【题型】解答题　【知识点】解析几何　【难度】medium
已知双曲线 \( C: x^2 - \frac{y^2}{3} = 1 \)，点 \( F_1, F_2 \) 分别为双曲线的左、右焦点，\( A(x_1, y_1) \)、\( B(x_2, y_2) \) 为双曲线上的点。

(1) 求右焦点 \( F_2 \) 到双曲线的渐近线的距离；

(2) 若 \( \overrightarrow{AF_2} = 3\overrightarrow{F_2B} \)，求直线 \( AB \) 的方程；

(3) 若 \( AF_1 \parallel BF_2 \)，其中 \( A, B \) 两点均在 \( x \) 轴上方，且分别位于双曲线的左、右两支，求四边形 \( AF_1F_2B \) 的面积的取值范围。
【解答】
【详解】(1) 由题，右焦点 \( F_2(2,0) \)，渐近线方程为 \( \sqrt{3}x \pm y = 0 \)，

因此焦点 \( F_2 \) 到渐近线的距离为 \( d = \frac{|2\sqrt{3}|}{\sqrt{3+1}} = \frac{2\sqrt{3}}{2} = \sqrt{3} \)。

(2) 显然，直线 \( AB \) 不与 \( x \) 轴重合，设直线 \( AB \) 方程为 \( x = my + 2 \)，

由 \( \overrightarrow{AF_2} = 3\overrightarrow{F_2B} \)，得 \( y_1 = -3y_2 \)，

由 \( \begin{cases} x = my + 2 \\ x^2 - \frac{y^2}{3} = 1 \end{cases} \)，得 \( (3m^2 - 1)y^2 + 12my + 9 = 0 \)，

其中，\( \Delta = 36m^2 + 36 > 0 \) 恒成立，

\( y_1 + y_2 = \frac{-12m}{3m^2 - 1} \)，\( y_1 \cdot y_2 = \frac{9}{3m^2 - 1} \).

代入 \( y_1 = -3y_2 \)，消元得 \( y_2 = \frac{6m}{3m^2 - 1} \)，\( y_2^2 = \frac{-3}{3m^2 - 1} \)，

即 \( \frac{-3}{3m^2 - 1} = \left( \frac{6m}{3m^2 - 1} \right)^2 \)，解得 \( m = \pm \frac{\sqrt{15}}{15} \)，

所以，直线 \( AB \) 的方程为 \( x = \pm \frac{\sqrt{15}}{15}y + 2 \)。

(3) 延长 \( AF_1 \) 交双曲线于点 \( P \)，延长 \( BF_2 \) 交双曲线于点 \( Q \)，则由对称性得，

四边形 \( APQB \) 为平行四边形，且面积为四边形 \( AF_1F_2B \) 面积的 2 倍。
由题，设 \( Q(x_3, y_3) \)，直线 \( AP \) 程为 \( x = ny - 2 \)，直线 \( BQ \) 方程 \( x = ny + 2 \)，

由第 (2) 问，易得 \( |BQ| = \sqrt{1+n^2}|y_2 - y_3| = \sqrt{1+n^2}\frac{\sqrt{36n^2 + 36}}{|3n^2 - 1|} = \frac{6(n^2 + 1)}{|3n^2 - 1|} \)，

因为 \( y_2y_3 < 0 \)，得 \( 3n^2 - 1 < 0 \)，

因而 \( |BQ| = \frac{6(m^2 + 1)}{1 - 3n^2} \)，

平行线 \( AP \) 与 \( BQ \) 之间的距离为 \( h = \frac{4}{\sqrt{1 + n^2}} \)，

因此，\( S_{AF_1F_2B} = \frac{1}{2}S_{APQB} = \frac{1}{2}|BQ| \cdot h = \frac{12\sqrt{1 + n^2}}{1 - 3n^2} \).

令 \( \sqrt{1 + n^2} = t \)，则 \( t \in \left[ 1, \frac{2}{3}\sqrt{3} \right) \)，

得 \( S_{AF_1F_2B} = \frac{12t}{4 - 3t^2} = \frac{12}{\frac{4}{t} - 3t} \)

在 \( t \in \left[ 1, \frac{2}{3}\sqrt{3} \right) \) 上是严格增函数，

故 \( S_{AF_1F_2B} \geq 12 \)（等号当且仅当 \( t = 1 \) 时成立），

所以，四边形 \( AF_1F_2B \) 面积的取值范围为 \( [12, +\infty) \).

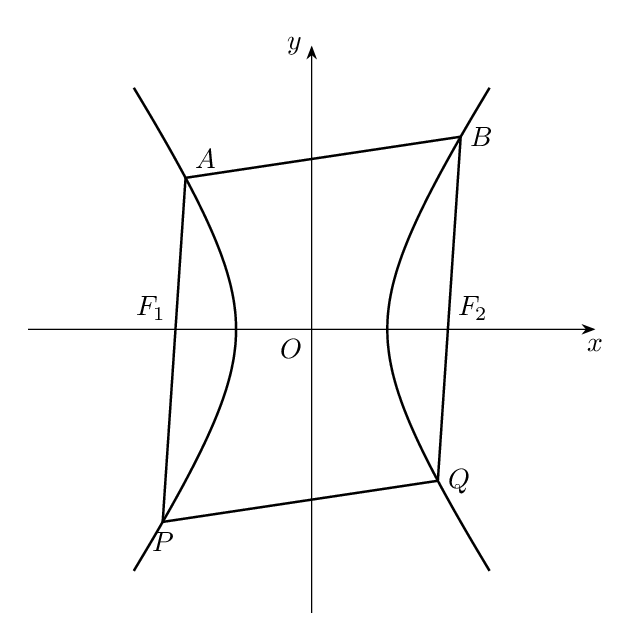